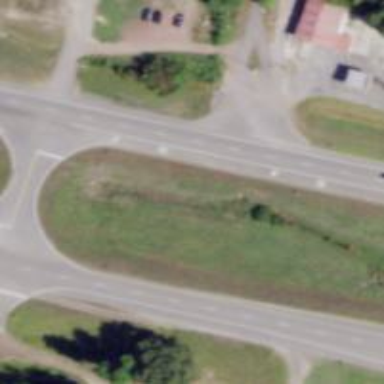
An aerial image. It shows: Primary highway with asphalt surface. It is dual carriageway.